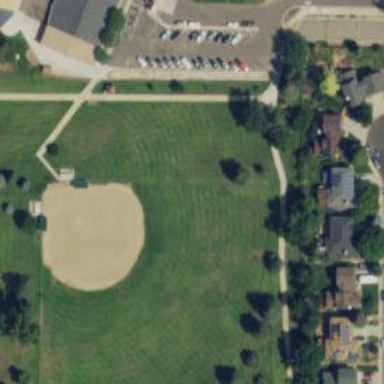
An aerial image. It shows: Baseball pitch for leisure and sports activities.